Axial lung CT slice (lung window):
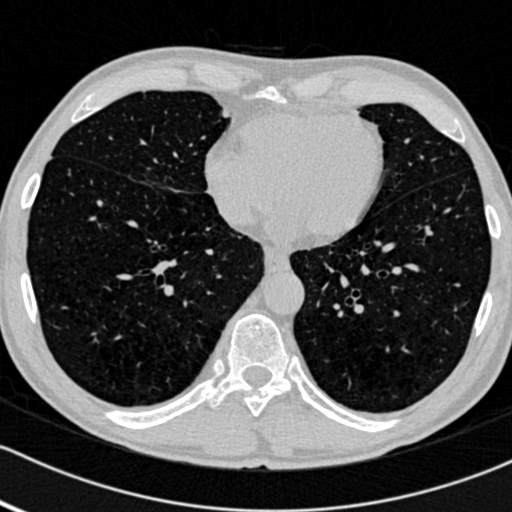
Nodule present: no